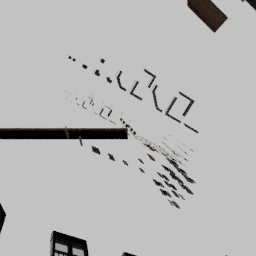
Label: architecture